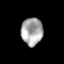
Tissue: prostate
Cell type: T cells
Senescence score: 0.3404
Nuclear area (px): 580
Mean DAPI intensity: 167.714